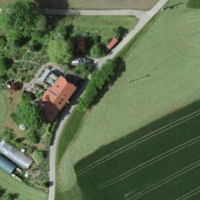
EUNIS habitat code: 55
Species observed at this site:
Pholidoptera griseoaptera